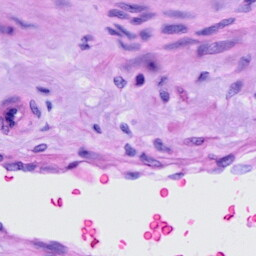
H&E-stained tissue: Cervix